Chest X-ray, AP view. Patient: 48 years old, sex M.
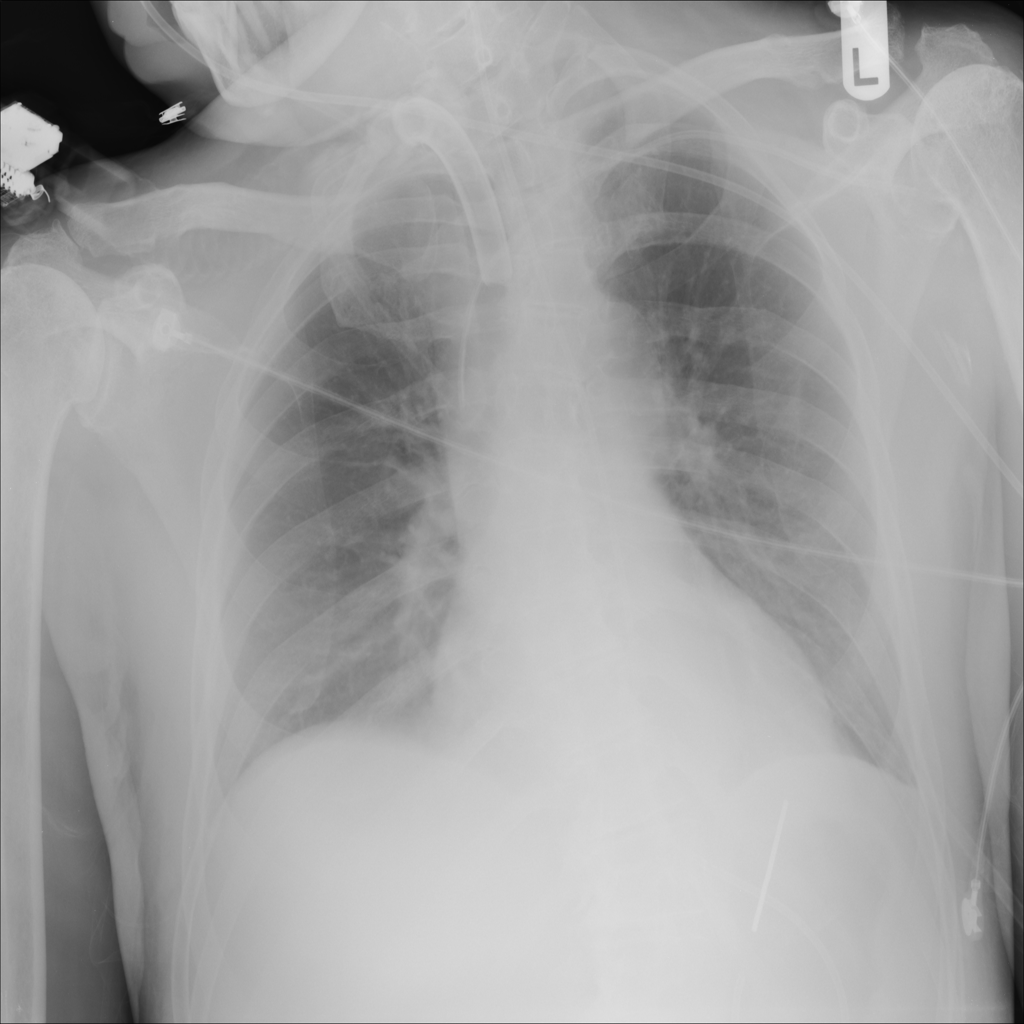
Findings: No Finding